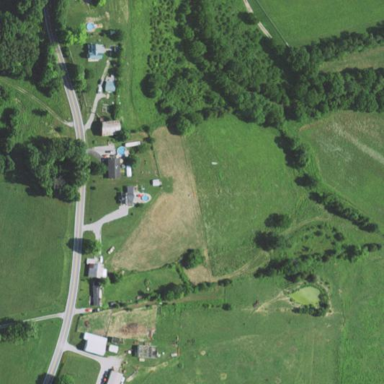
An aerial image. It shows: Farmyard area.